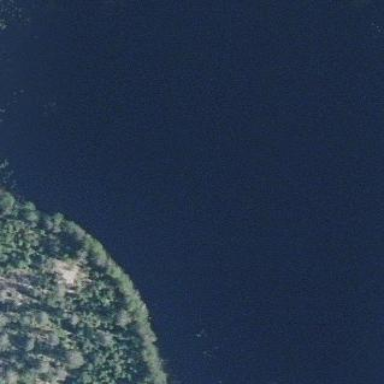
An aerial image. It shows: Serene lake.